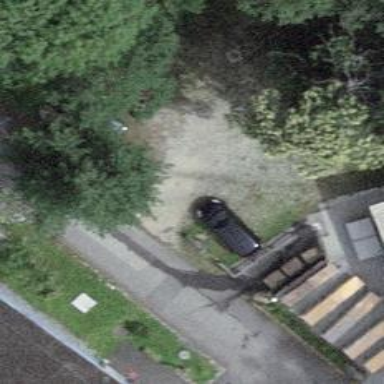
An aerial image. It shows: Parking area with pebblestone surface.